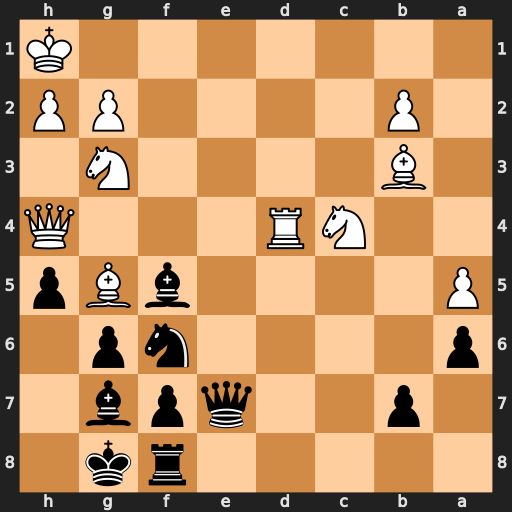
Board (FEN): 5rk1/1p2qpb1/p4np1/P4bBp/2NR3Q/1B4N1/1P4PP/7K
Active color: b
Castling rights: -
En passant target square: -
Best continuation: Qe1+ Nf1 Qxf1#